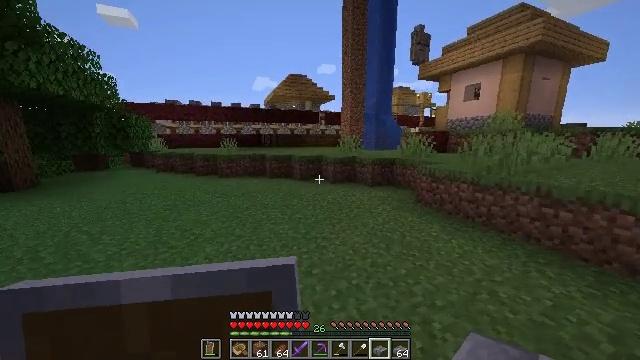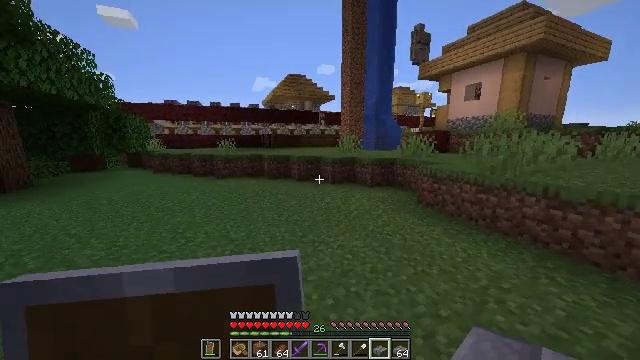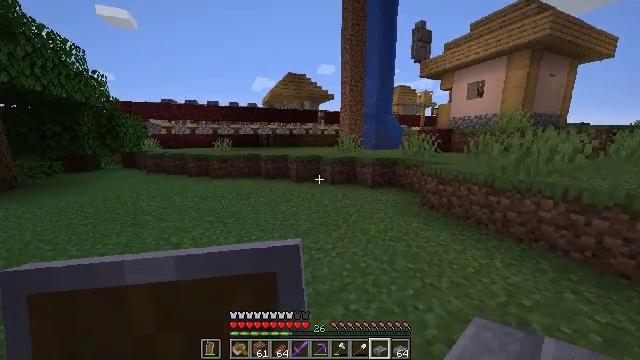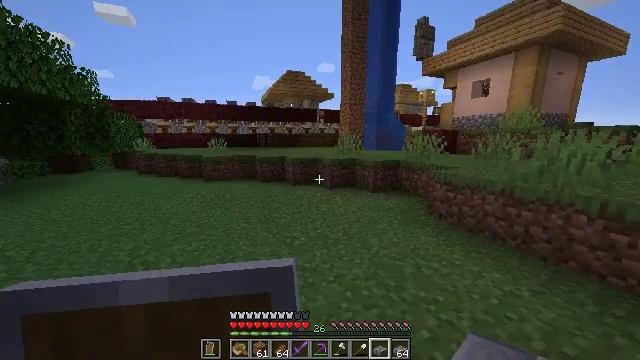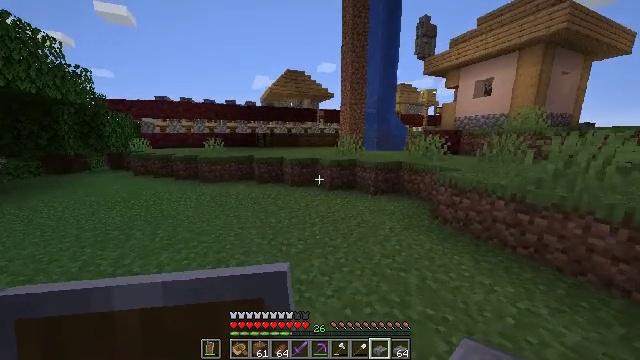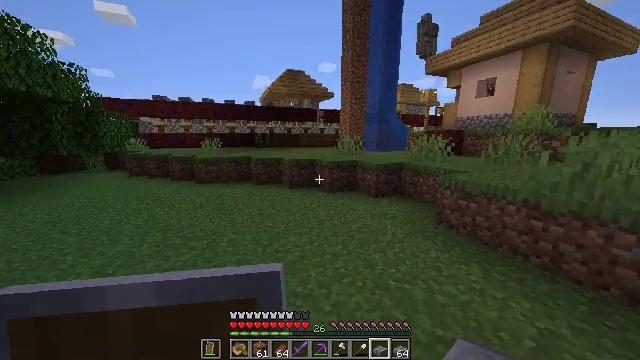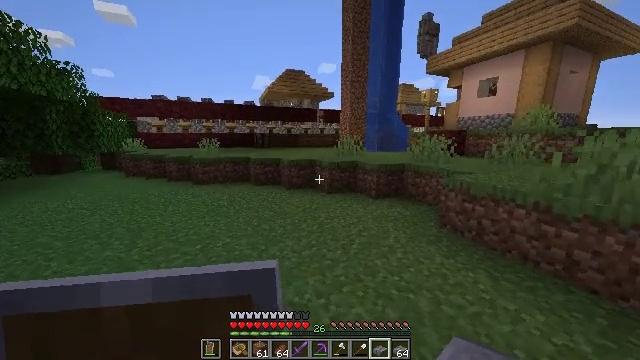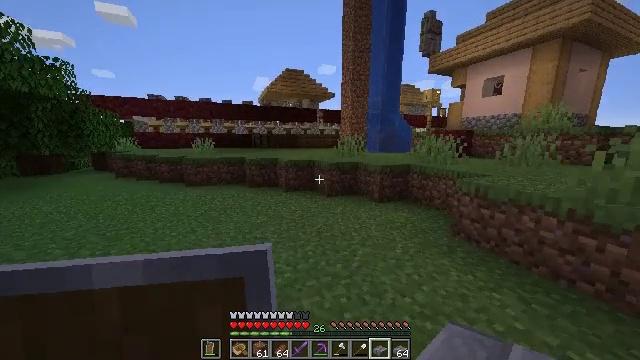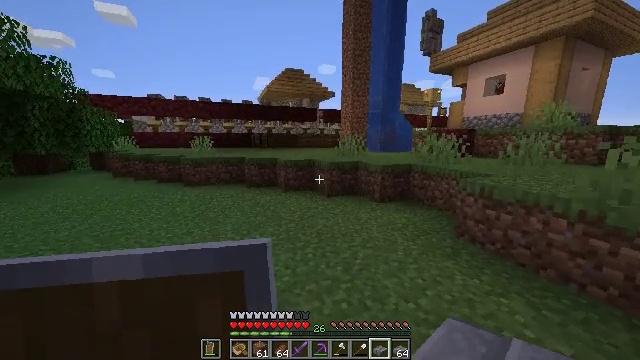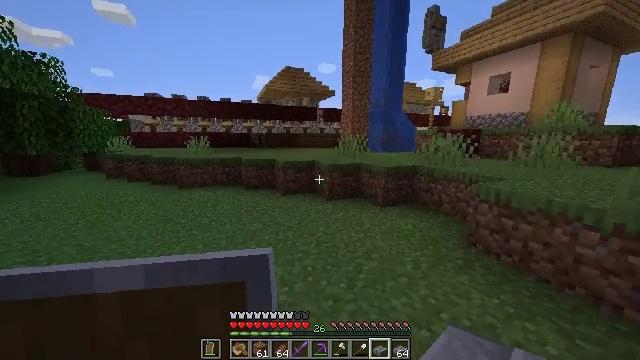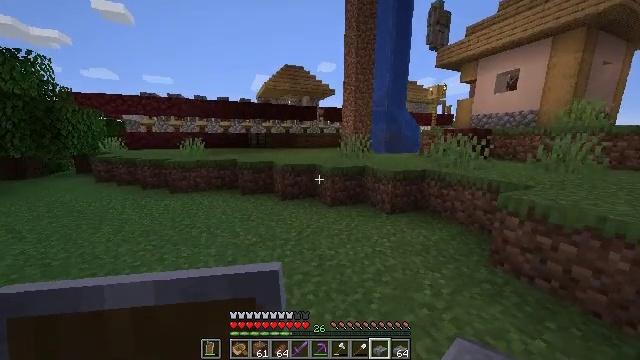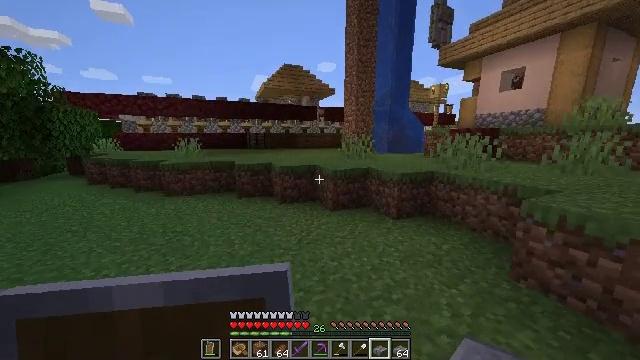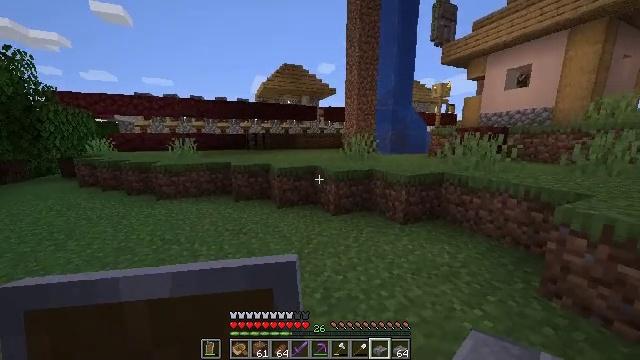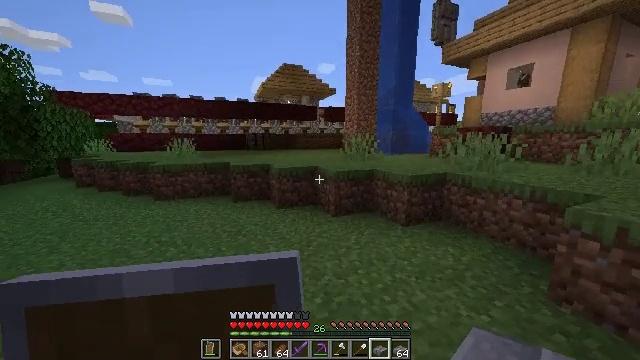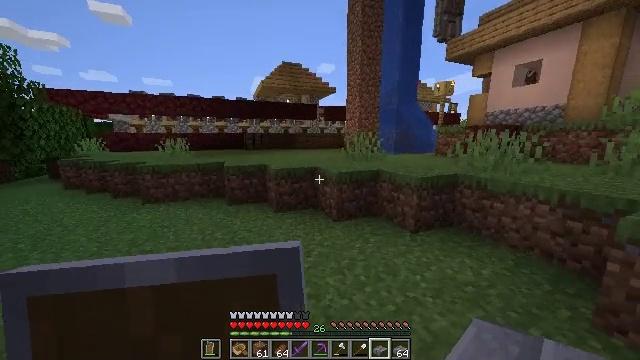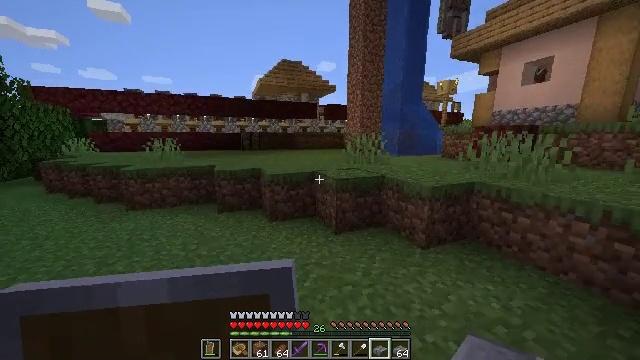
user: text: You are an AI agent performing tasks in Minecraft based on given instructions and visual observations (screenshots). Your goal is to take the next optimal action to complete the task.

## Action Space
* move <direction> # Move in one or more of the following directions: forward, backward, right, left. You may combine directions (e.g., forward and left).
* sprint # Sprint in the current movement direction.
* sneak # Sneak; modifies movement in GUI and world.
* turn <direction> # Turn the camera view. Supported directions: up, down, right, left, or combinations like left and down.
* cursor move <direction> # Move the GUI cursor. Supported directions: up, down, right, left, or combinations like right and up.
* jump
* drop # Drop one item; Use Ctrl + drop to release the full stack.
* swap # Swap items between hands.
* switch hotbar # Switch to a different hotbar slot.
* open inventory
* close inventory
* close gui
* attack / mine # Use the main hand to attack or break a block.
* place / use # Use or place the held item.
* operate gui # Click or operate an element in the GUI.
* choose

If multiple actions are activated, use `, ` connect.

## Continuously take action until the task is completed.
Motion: motion action
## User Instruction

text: Collect the stone brick slab for building.
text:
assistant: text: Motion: move forward
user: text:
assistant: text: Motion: move forward
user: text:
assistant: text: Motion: move forward
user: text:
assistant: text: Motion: move forward
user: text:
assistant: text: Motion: move forward
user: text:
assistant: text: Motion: move forward
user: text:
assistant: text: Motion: move forward
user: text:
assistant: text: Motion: move forward
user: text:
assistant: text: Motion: move forward
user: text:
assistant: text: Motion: move forward
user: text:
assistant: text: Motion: move forward
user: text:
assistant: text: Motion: move forward
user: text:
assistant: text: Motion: move forward
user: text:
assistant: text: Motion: move forward
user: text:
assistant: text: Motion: move forward
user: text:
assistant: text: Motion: move forward
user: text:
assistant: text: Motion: move forward
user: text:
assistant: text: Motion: move forward
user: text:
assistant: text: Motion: move forward
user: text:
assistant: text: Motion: move forward
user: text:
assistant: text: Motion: move forward
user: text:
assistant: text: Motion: move forward
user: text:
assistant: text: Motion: move forward
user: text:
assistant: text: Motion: move forward
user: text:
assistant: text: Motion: move forward, jump
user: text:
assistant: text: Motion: move forward, jump
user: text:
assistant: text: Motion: move forward, jump
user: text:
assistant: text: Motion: move forward, jump
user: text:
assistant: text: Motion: move forward
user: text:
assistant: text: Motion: move forward